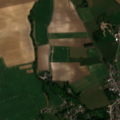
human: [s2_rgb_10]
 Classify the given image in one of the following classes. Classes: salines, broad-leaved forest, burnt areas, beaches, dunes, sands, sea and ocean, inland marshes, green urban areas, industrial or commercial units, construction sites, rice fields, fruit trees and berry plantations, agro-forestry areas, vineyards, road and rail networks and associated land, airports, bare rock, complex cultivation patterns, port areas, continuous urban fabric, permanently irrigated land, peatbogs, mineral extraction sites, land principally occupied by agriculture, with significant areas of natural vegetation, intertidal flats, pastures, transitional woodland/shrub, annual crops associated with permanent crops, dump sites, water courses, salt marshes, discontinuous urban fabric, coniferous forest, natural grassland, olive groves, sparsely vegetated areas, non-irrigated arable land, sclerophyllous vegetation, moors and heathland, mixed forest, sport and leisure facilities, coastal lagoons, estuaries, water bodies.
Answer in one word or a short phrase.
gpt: discontinuous urban fabric, non-irrigated arable land, pastures, complex cultivation patterns